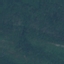
Land use / land cover class: Forest